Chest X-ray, PA view. Patient: 20 years old, sex M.
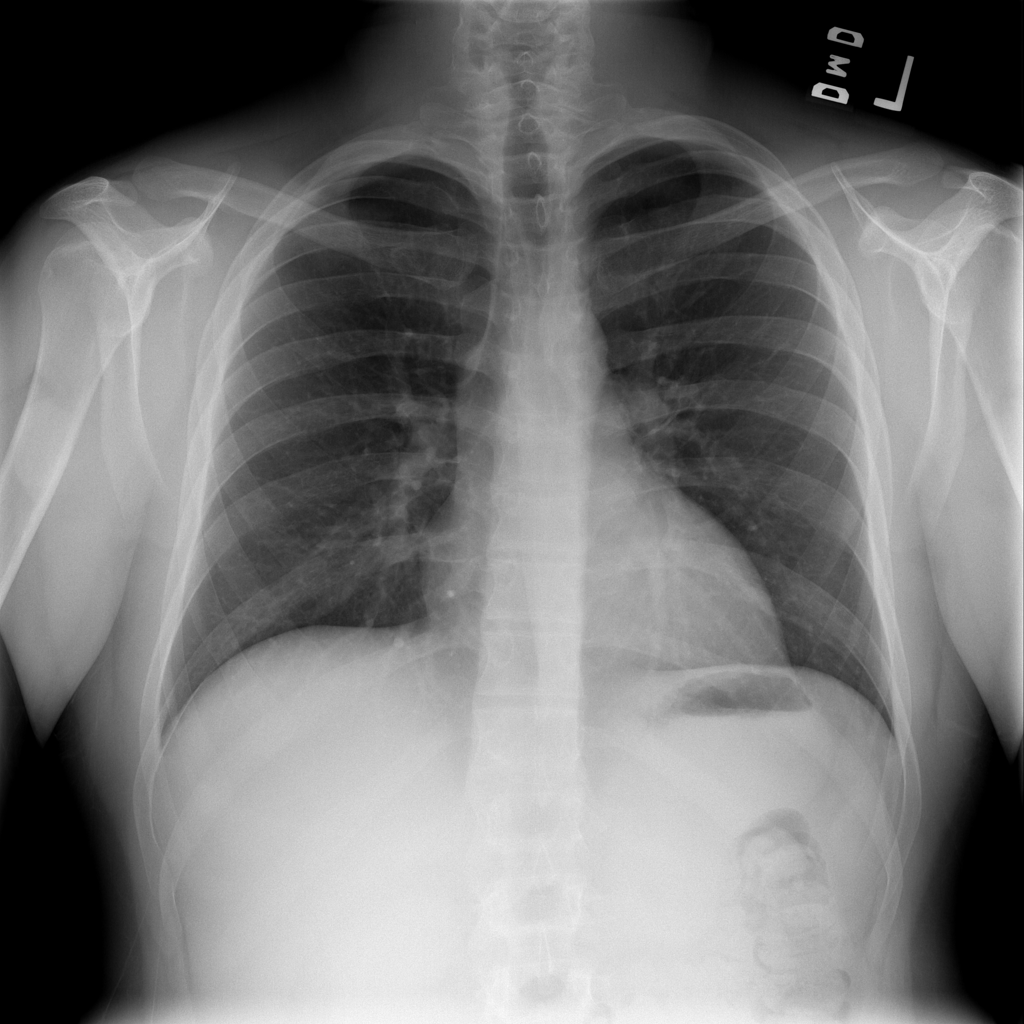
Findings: Infiltration